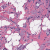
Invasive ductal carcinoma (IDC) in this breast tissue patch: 1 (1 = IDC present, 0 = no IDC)